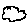
Label: cloud